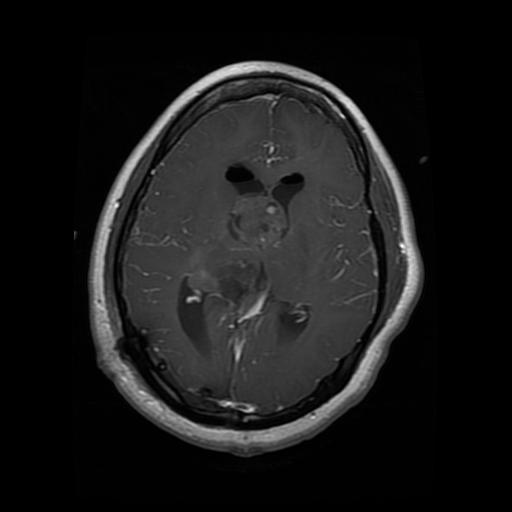
Label: glioma